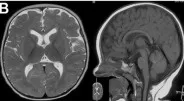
Clinical features and uridine response of patient 2 with CAD deficiency. (B) Brain MRI at 8.5-months.
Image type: radiology (mri)